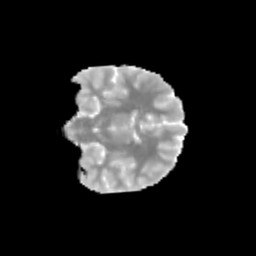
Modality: MD
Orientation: coronal
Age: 11
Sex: female
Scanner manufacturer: siemens
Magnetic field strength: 3 T
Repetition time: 3.8 s
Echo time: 0.07 s